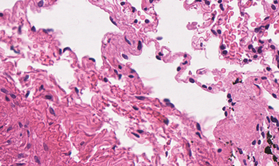
Tumor epithelial tissue: no
Tumor-associated stroma tissue: no
Normal tissue: yes